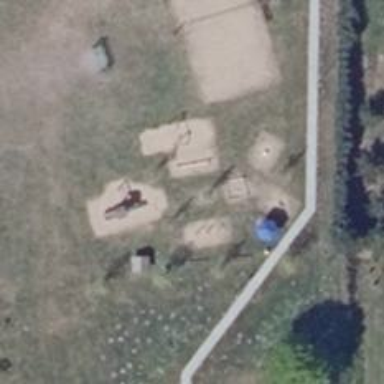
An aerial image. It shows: Playground area for leisure activities on the land.